Interaction volume radius: 5 \u00c5
Interaction volume height: 20 \u00c5
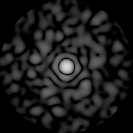
Disorder parameter: 0.8281